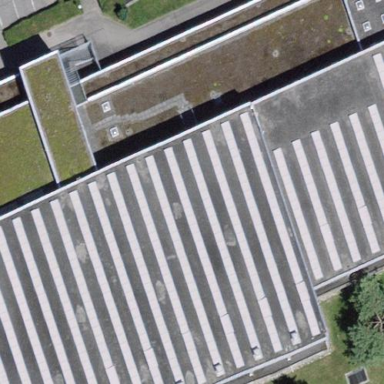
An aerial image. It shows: Sports centre building.